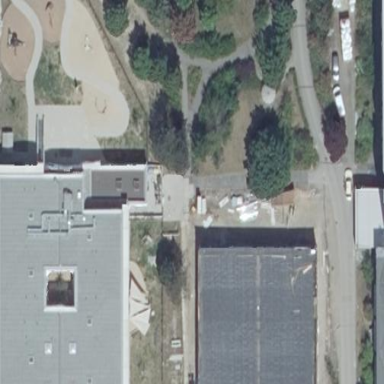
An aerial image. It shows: Kindergarten.